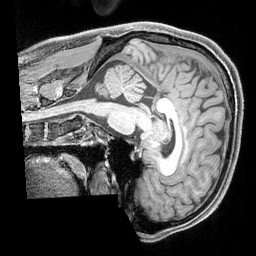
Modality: T1w
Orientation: sagittal
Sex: male
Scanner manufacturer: siemens
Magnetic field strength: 3 T
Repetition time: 2.3 s
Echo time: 0.00226 s